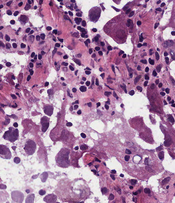
Tumor epithelial tissue: yes
Tumor-associated stroma tissue: yes
Normal tissue: no